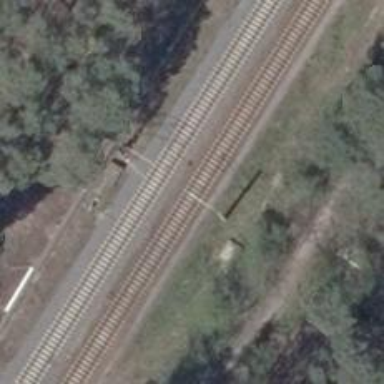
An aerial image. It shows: Milestone along the railway track with catenary mast.